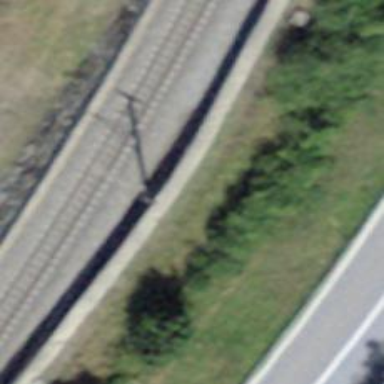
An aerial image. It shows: Catenary mast for power lines.